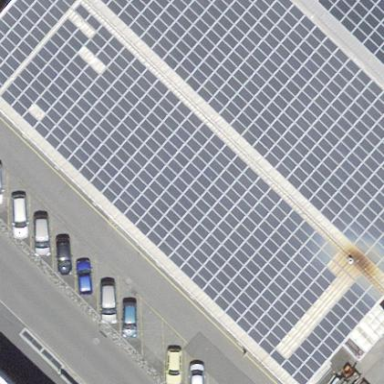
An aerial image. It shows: Solar power generator using photovoltaic panels.